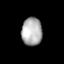
Tissue: lung
Cell type: Fibroblasts
Senescence score: 0.582
Nuclear area (px): 560
Mean DAPI intensity: 175.936